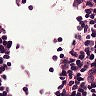
Metastatic tissue present: no